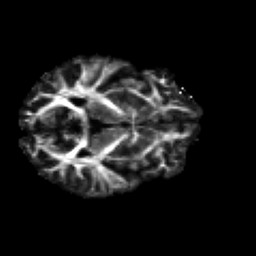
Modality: FA
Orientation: axial
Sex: male
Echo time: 0.114 s